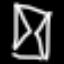
Label: hourglass